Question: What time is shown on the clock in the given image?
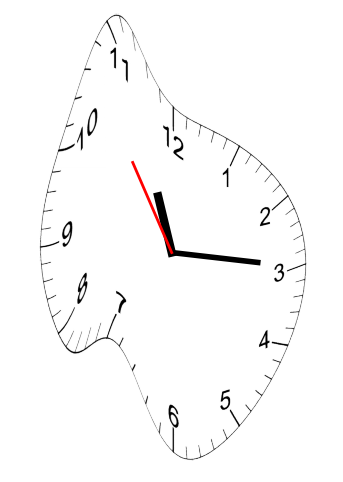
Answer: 11:14:54